Field crop: maize
Growth stage: 2
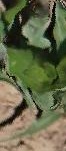
Species: maize